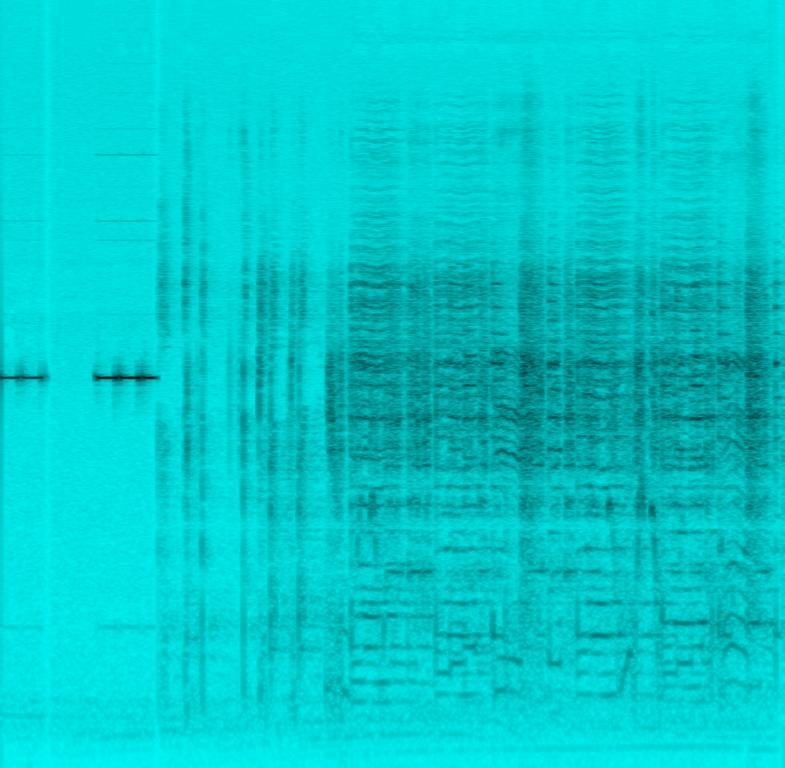
The low quality recording features an alarm beeping sound effect, after which the hip hop song starts playing and it has a stuttering DJ scratching sound effect. The recording is noisy and in mono.